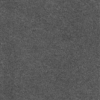
Label: dusty